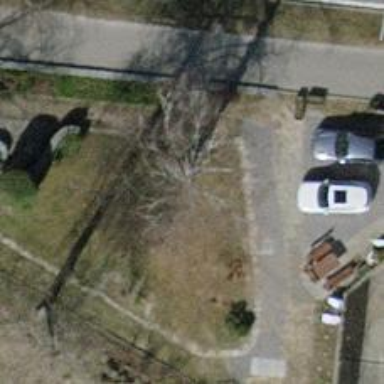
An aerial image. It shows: Brown bench in the vicinity.